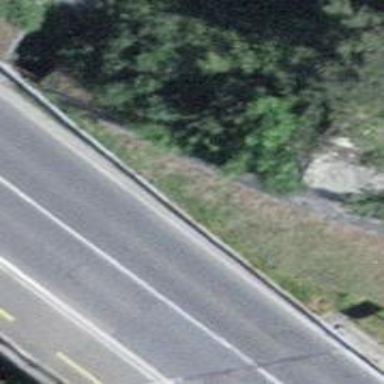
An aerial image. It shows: Bollard barrier.